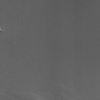
Label: not_dusty